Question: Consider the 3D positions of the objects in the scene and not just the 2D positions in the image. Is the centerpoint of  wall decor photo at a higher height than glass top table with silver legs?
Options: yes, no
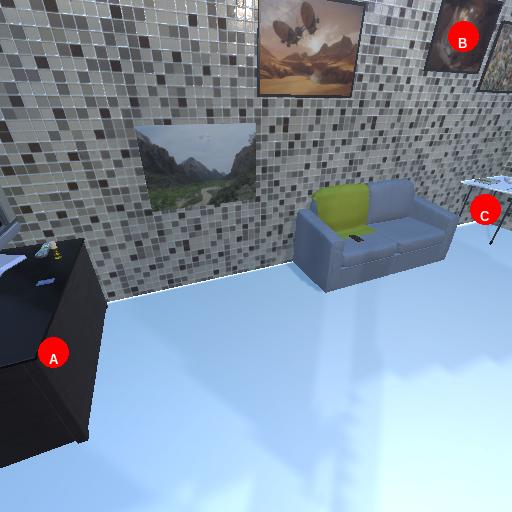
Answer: yes